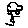
Label: car